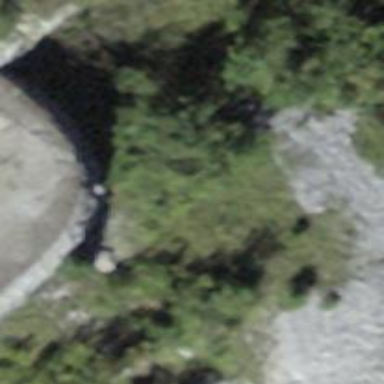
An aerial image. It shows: Retaining wall.